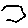
Label: hexagon